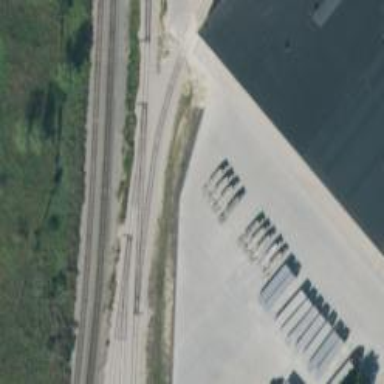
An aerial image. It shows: Railway yard.